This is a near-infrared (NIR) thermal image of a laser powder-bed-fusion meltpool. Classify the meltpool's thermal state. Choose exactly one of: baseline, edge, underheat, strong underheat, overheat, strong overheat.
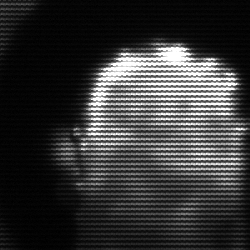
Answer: baseline